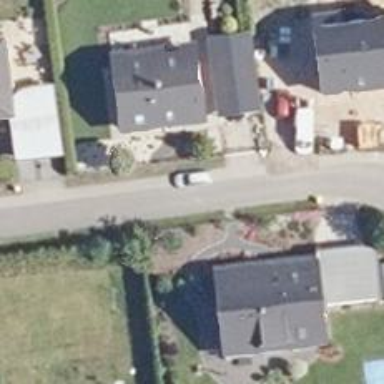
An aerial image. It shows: Residential road with asphalt surface. Sidewalk is present on the left side.